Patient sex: M
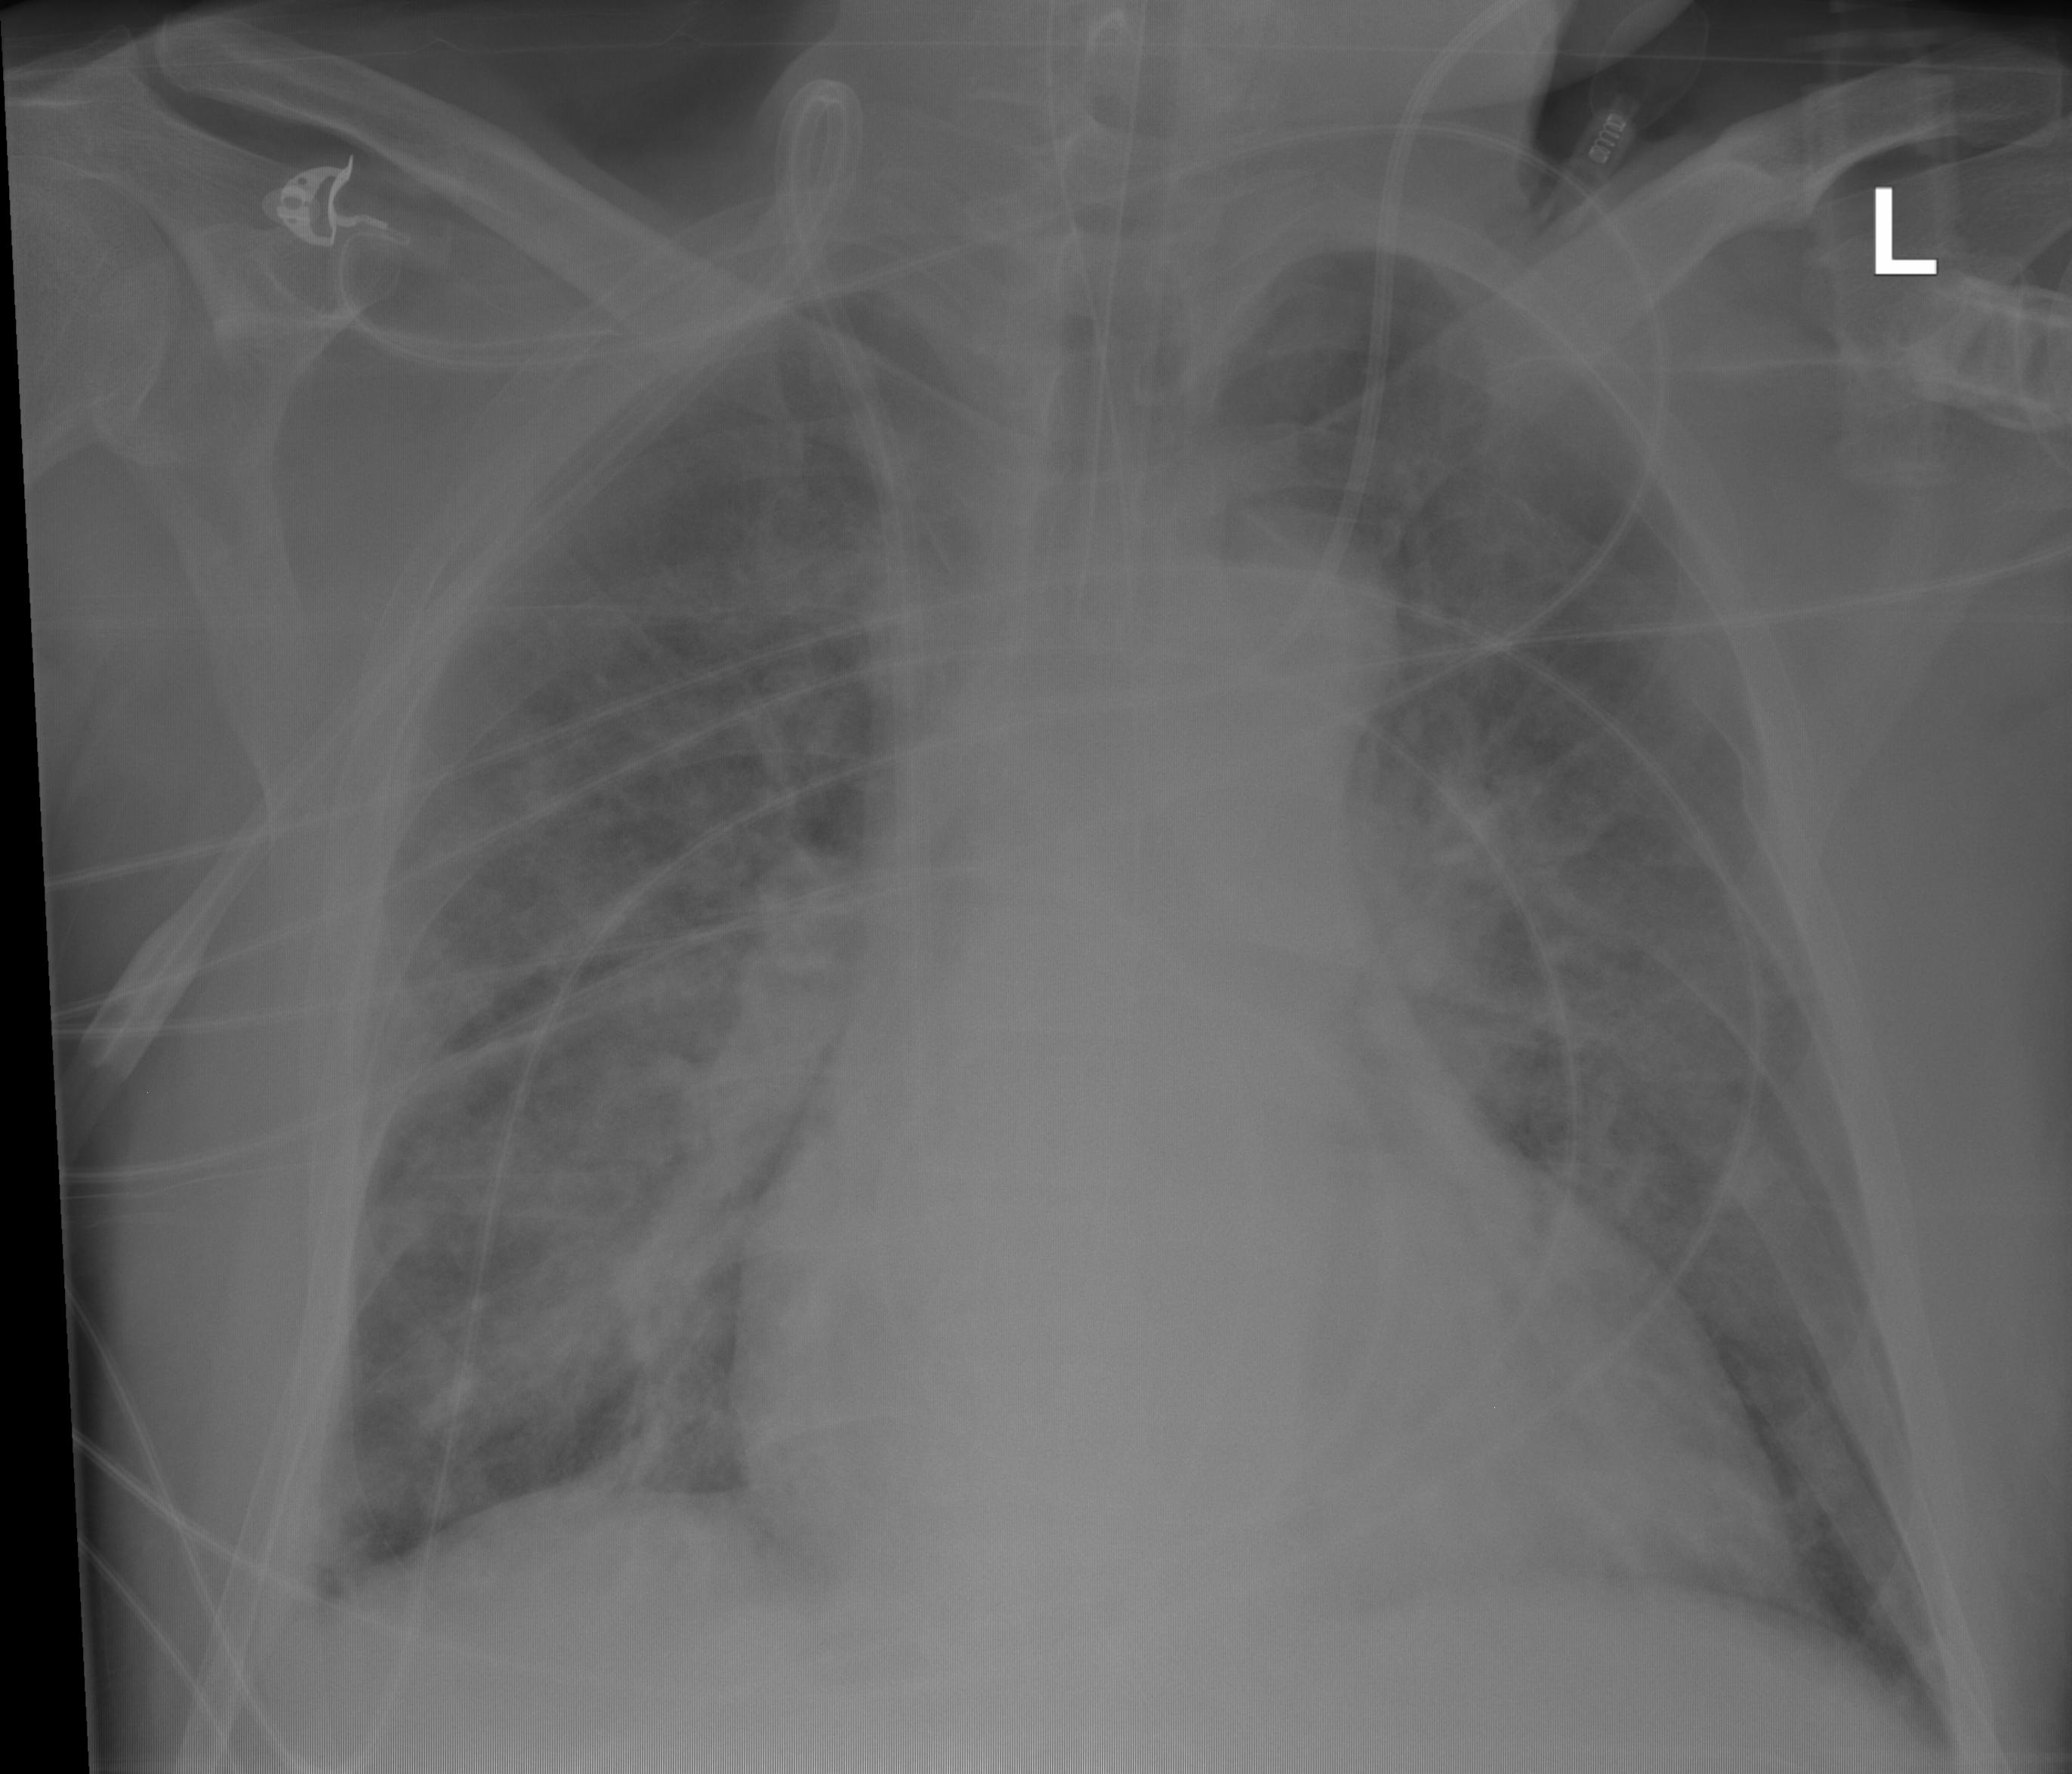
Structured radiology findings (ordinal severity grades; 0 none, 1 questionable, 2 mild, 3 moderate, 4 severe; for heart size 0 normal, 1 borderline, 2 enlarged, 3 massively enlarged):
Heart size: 2
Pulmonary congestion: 3
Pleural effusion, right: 0
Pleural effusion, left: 0
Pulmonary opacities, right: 2
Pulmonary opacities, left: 2
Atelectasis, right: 2
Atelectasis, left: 2